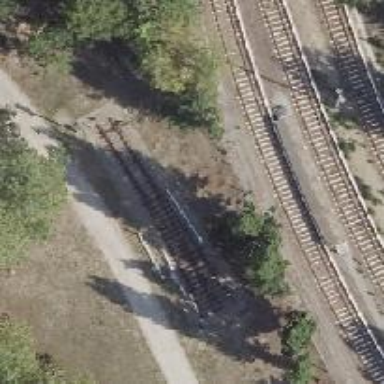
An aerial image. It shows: Disused spur railway line with historic significance.